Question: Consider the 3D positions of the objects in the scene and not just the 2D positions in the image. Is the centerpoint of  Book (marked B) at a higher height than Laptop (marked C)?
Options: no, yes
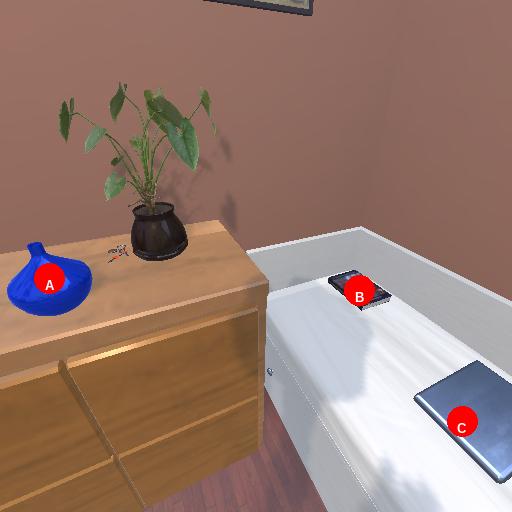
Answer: no